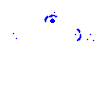
Particle: electron